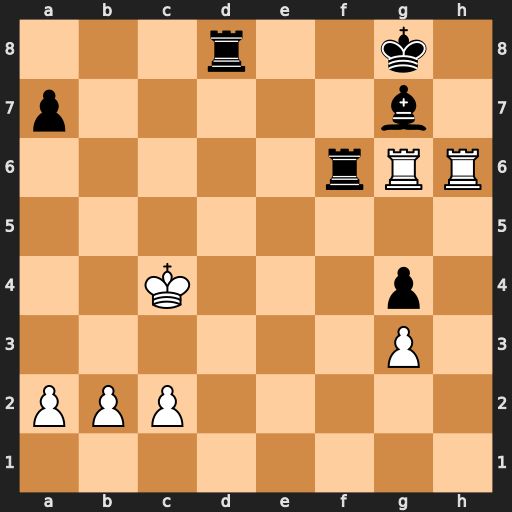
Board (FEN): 3r2k1/p5b1/5rRR/8/2K3p1/6P1/PPP5/8
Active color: w
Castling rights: -
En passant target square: -
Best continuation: Rxf6 Bxh6 Rxh6